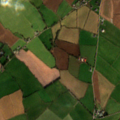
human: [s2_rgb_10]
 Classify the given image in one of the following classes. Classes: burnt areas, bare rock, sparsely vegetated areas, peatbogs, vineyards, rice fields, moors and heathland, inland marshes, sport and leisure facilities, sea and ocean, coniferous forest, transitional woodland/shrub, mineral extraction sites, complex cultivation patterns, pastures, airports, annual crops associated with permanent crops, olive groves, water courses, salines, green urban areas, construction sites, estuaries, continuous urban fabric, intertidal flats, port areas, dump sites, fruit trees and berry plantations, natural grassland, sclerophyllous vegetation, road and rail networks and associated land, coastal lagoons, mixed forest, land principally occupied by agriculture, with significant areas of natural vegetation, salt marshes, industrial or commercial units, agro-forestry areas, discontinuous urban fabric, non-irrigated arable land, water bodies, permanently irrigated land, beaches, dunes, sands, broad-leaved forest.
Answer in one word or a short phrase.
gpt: non-irrigated arable land, pastures